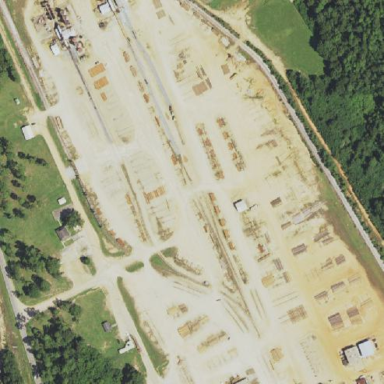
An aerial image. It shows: Industrial area with sawmill.